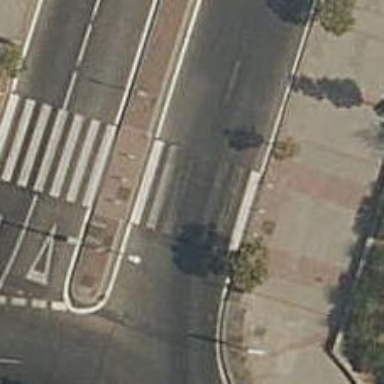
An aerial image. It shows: Uncontrolled zebra crossing with pedestrian island.